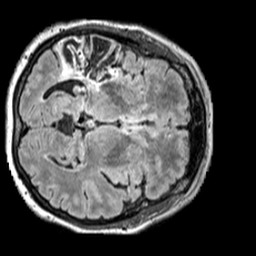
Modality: FLAIR
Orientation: axial
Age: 59
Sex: female
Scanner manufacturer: siemens
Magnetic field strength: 3 T
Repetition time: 5 s
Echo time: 0.387 s